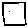
Label: square